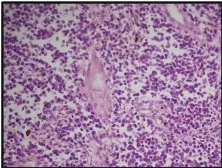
(B) Small, round tumor cells with scanty cytoplasm and round nuclei (original magnification, x400).
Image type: pathology (h&e)